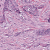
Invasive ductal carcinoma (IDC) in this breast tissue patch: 1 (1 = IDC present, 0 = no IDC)